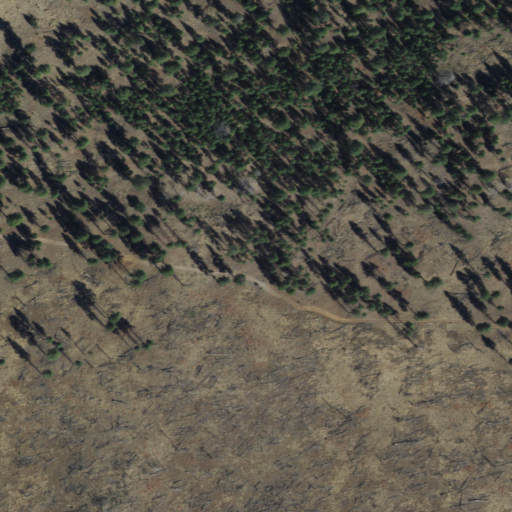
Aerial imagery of mountain in Arizona named Deer Hill containing shrub and evergreen forest